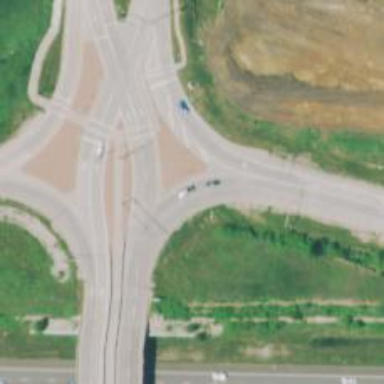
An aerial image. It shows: Motorway link with Diverging Diamond Interchange (DDI) junction.